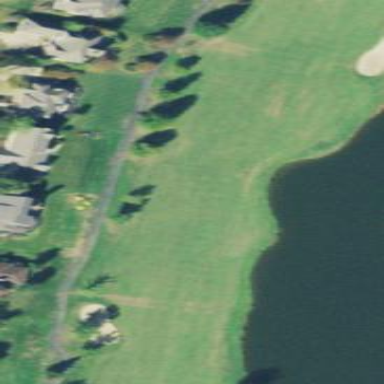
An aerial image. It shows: Grassy area designated as golf fairway.